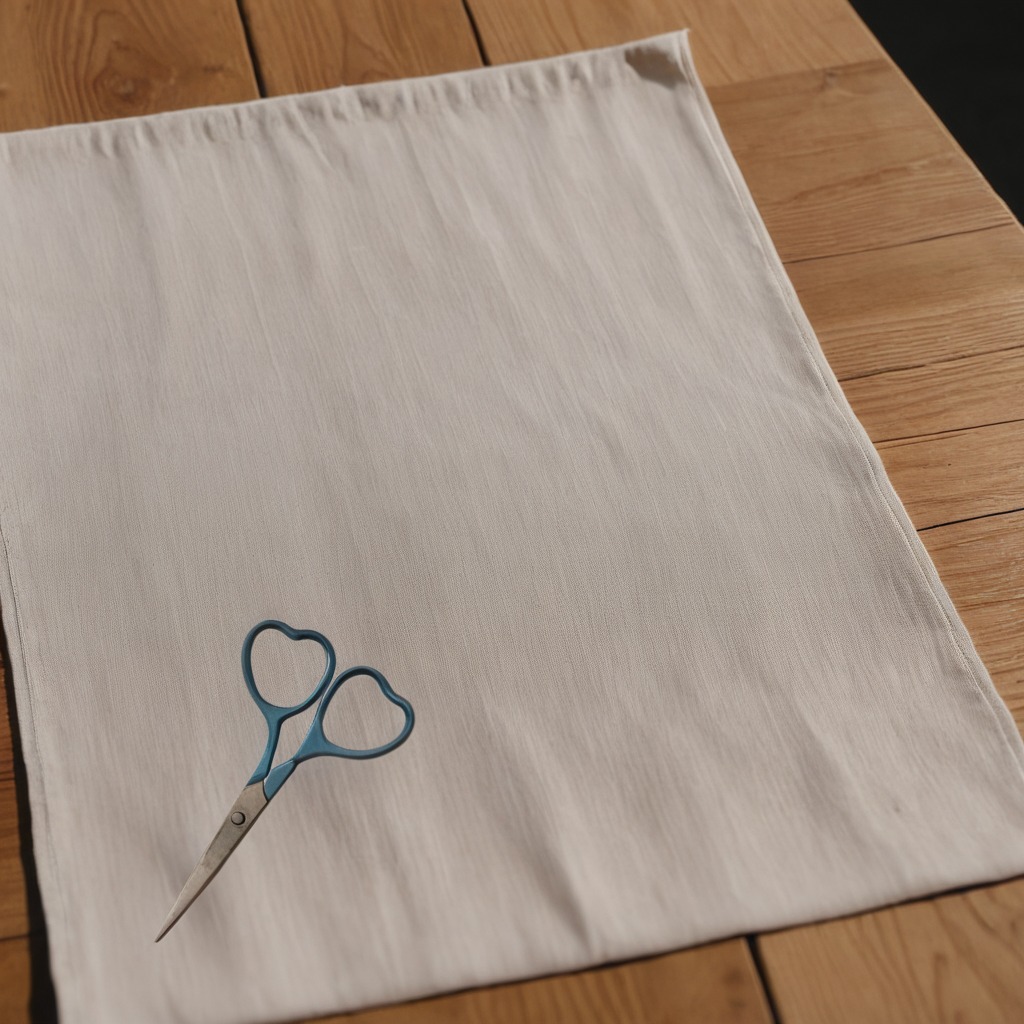
A scissor lying on a wooden table in an outdoor workshop during daytime bright natural light soft shadows worn but beneath the cloth